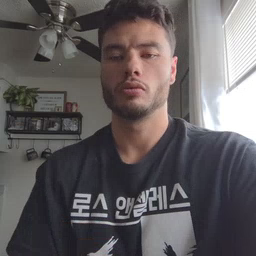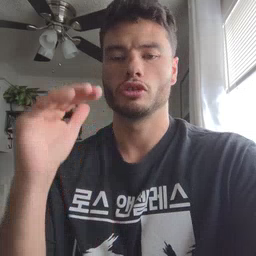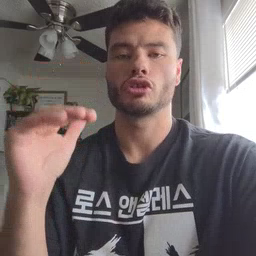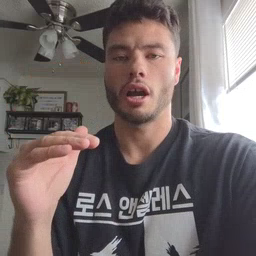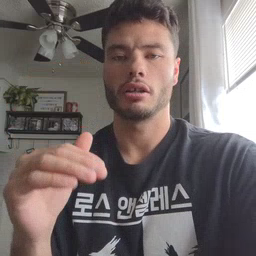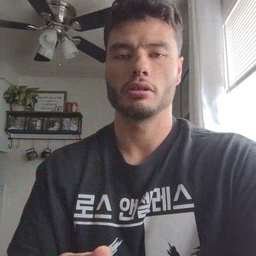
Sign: child